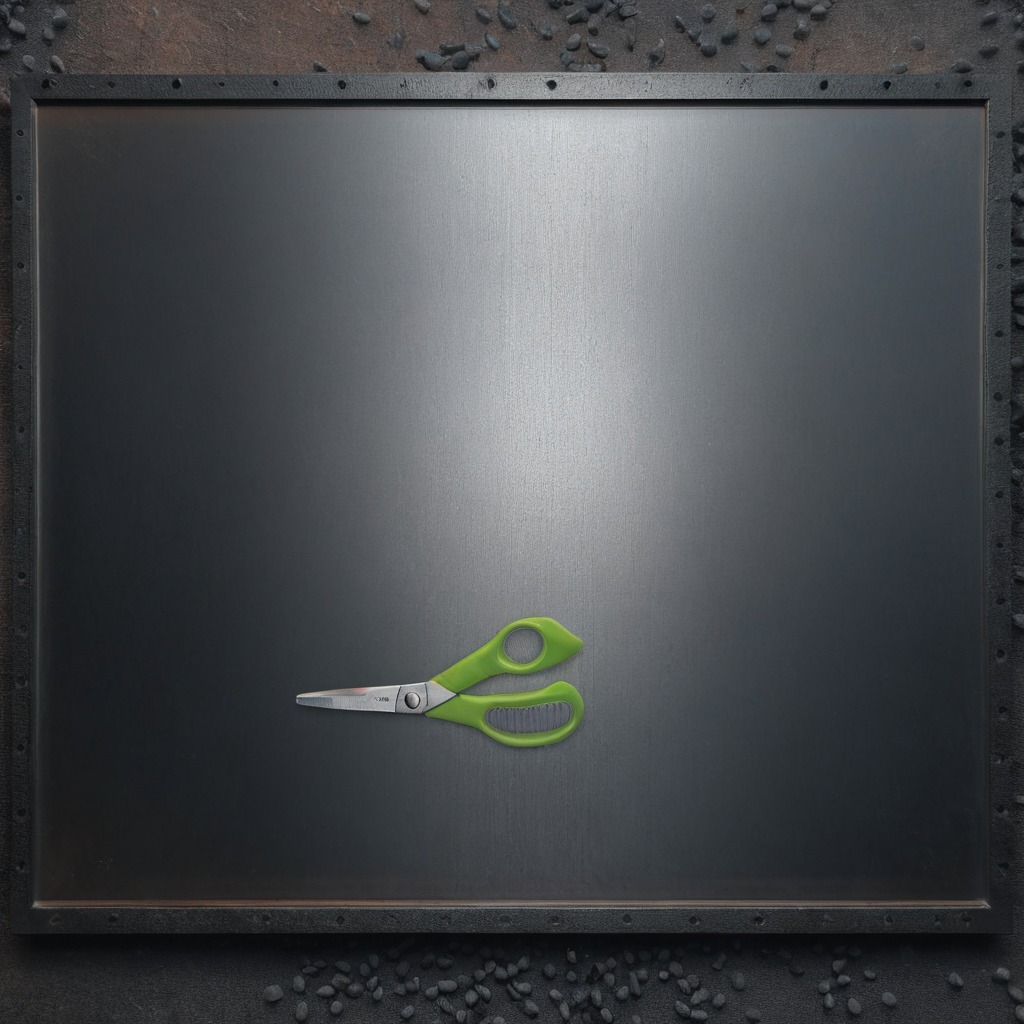
A scissor lies on a cold steel table in a mining workshop.